Question: I am learner of C#. And I love math. So when I learning recursion in C# I have one problem with calculate roots using recursion. Its simple if I use loop I can calculate it. But I have no idea with recursions. Can you give advice?
Ex: Calculate using recursion with n = 5, 10 (n - number of the sequence)
NOTE: It's not homework or anything other. I am mathematic and only I want learn way to calculate.
Thanks

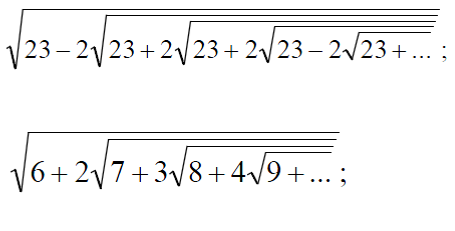
Answer: Try code like below. You will need some minor changes :
'''
static double Root(int number, int multiplier, int level)
{
double results = 0;
if (level > 0)
{
results = Root(number, multiplier, level - 1);
}
if (level % 2 == 0)
{
results += multiplier * Math.Sqrt(number);
}
else
{
results -= multiplier * Math.Sqrt(number);
}
return results;
}
'''